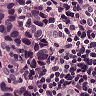
Metastatic tissue present: yes